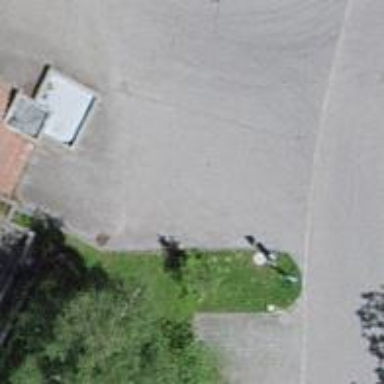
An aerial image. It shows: Bicycle parking area.